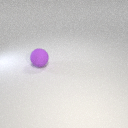
large purple rubber sphere